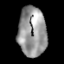
Tissue: lung
Cell type: T cells
Senescence score: 0.188
Nuclear area (px): 1370
Mean DAPI intensity: 150.357